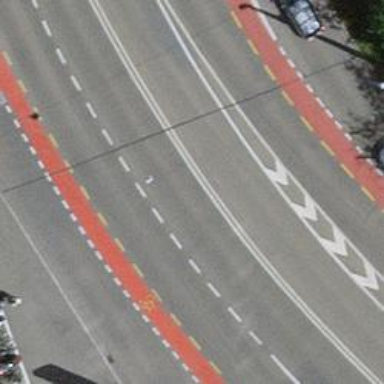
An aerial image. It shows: Secondary road with asphalt surface. There is designated lane for cyclists on the left side.